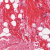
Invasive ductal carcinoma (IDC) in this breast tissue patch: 0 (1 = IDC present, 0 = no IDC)